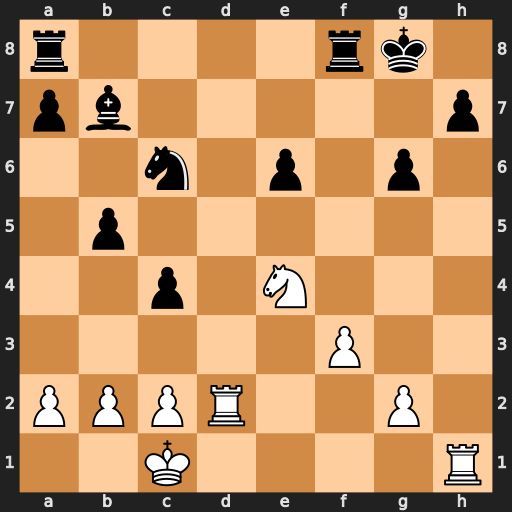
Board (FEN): r4rk1/pb5p/2n1p1p1/1p6/2p1N3/5P2/PPPR2P1/2K4R
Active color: w
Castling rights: -
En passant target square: -
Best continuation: Rd7 h5 Rxb7